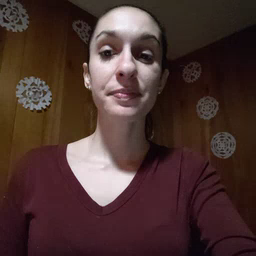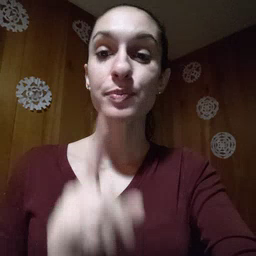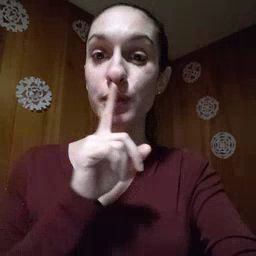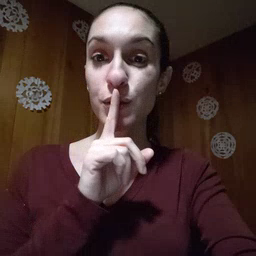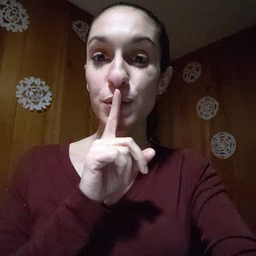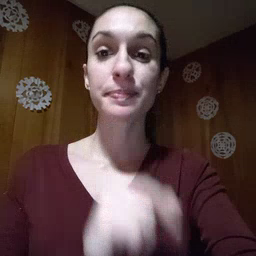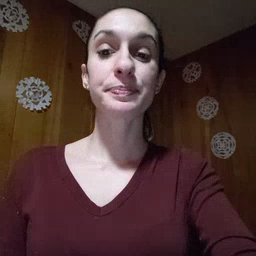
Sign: shhh